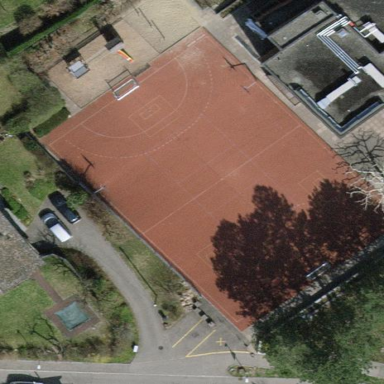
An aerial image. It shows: Multi-sport pitch with tartan surface.